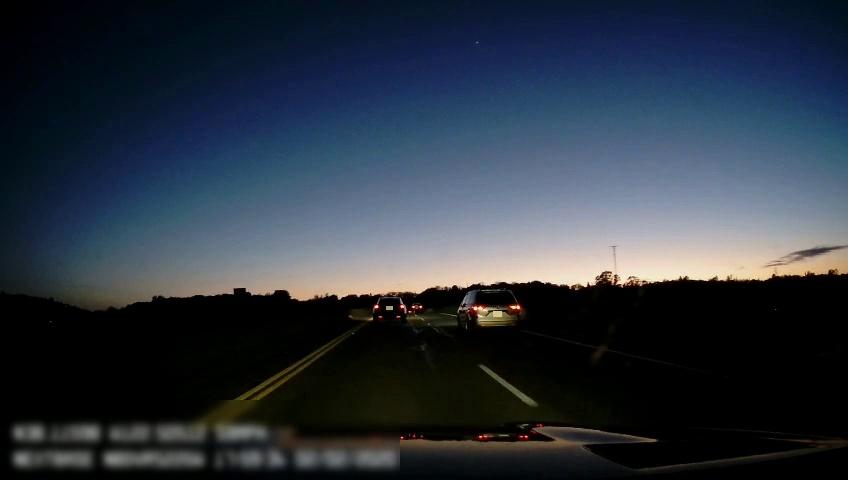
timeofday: Dusk/Dawn/Twilight
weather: Sunny
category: Drivable Space
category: Vehicles | SUV
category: Vehicles | Car
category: Vehicles | Car
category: Lanes | Current Lane
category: Lanes | Current Lane
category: Lanes | Alternate Lane